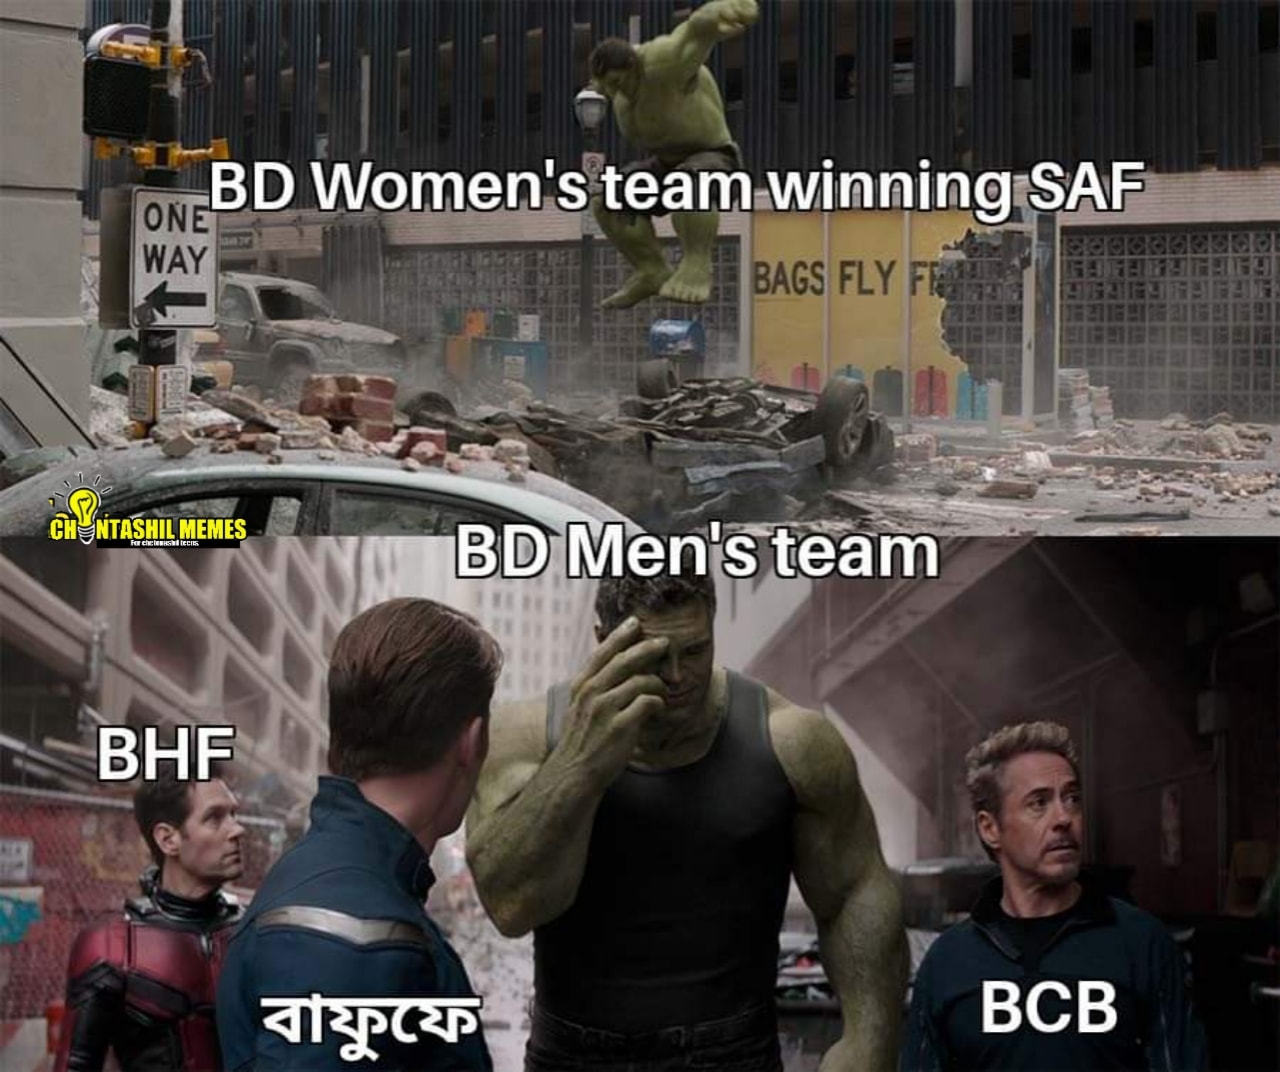
Caption: BD Women's team wining SAF   BD Men's team  BHF  বাফুফে  BCB
Label: non-hate